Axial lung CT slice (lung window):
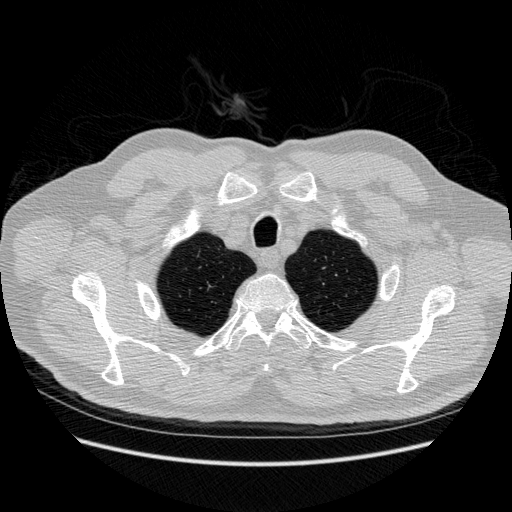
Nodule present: no